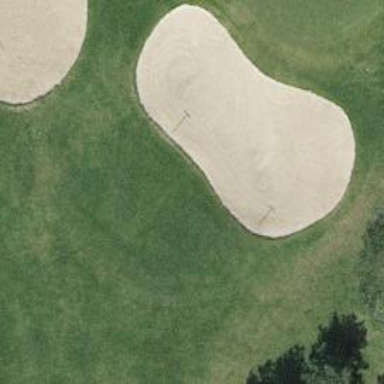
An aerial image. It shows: Golf bunker filled with sandy terrain.